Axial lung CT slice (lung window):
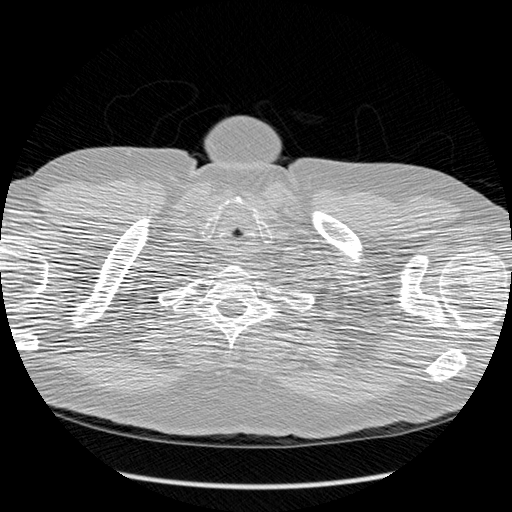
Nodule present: no